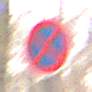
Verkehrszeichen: AbsolutesHalteverbot
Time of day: Midday
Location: Outdoor (Nature)
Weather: Overcast
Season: Autumn
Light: Natural